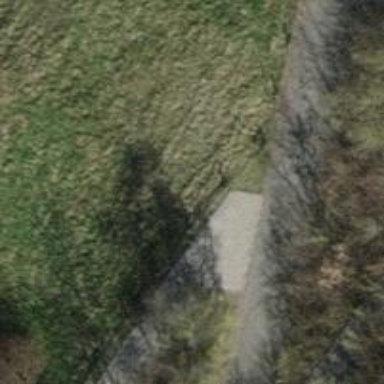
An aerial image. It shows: Flight of steps with sett surface.